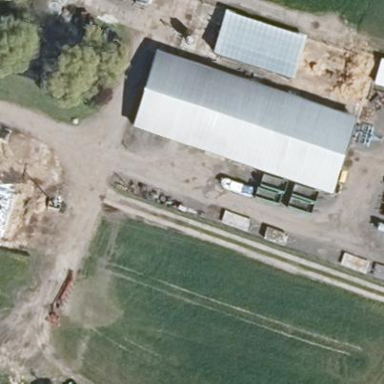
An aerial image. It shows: Gabled farm auxiliary building with light gray roof. The roof is oriented along the structure.